Aerial crown-view tile of a tropical tree (Barro Colorado Island, Panama), acquired 20241112:
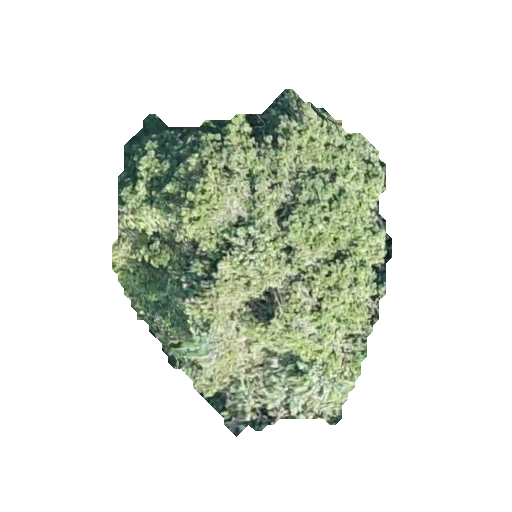
Species: Sloanea terniflora
GBIF accepted scientific name: Sloanea terniflora
Crown area: 108.693 m²